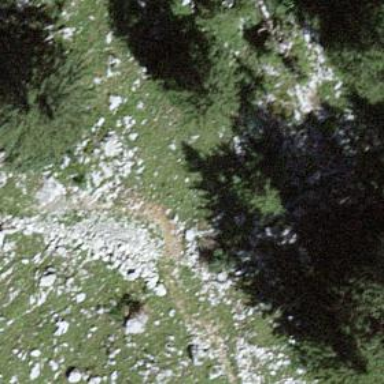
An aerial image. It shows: Path on the ground.